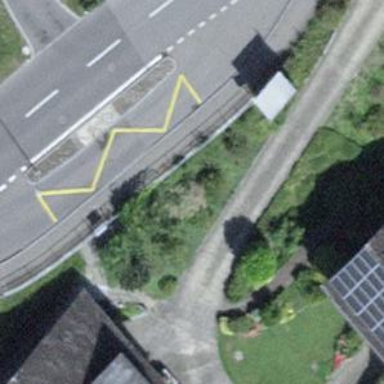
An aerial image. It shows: Service road with asphalt surface and sidewalk.